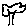
Label: tree